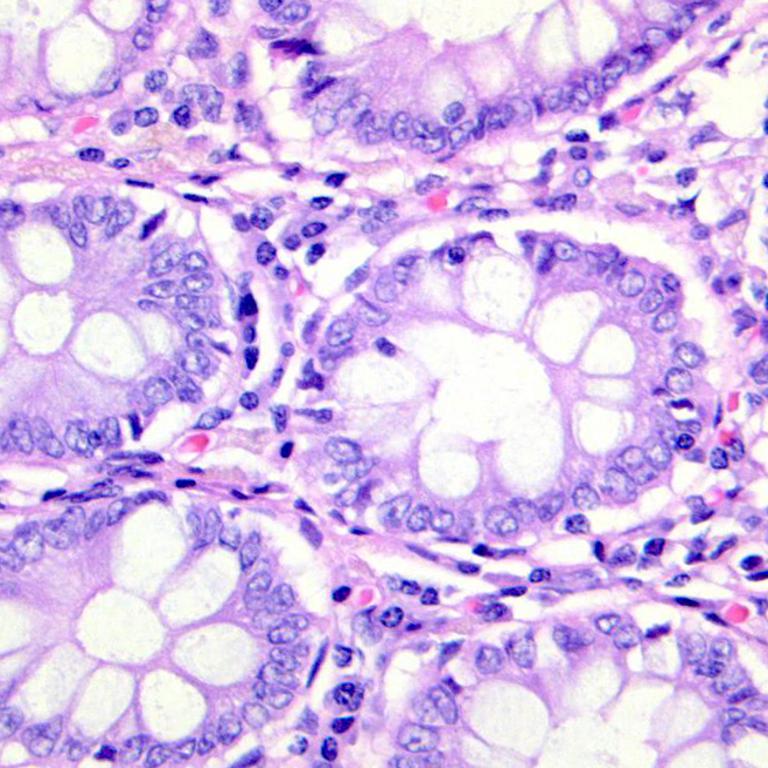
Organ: colon
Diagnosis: benign